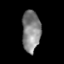
Tissue: skin
Cell type: Epithelial cells
Senescence score: 0.28
Nuclear area (px): 738
Mean DAPI intensity: 132.924